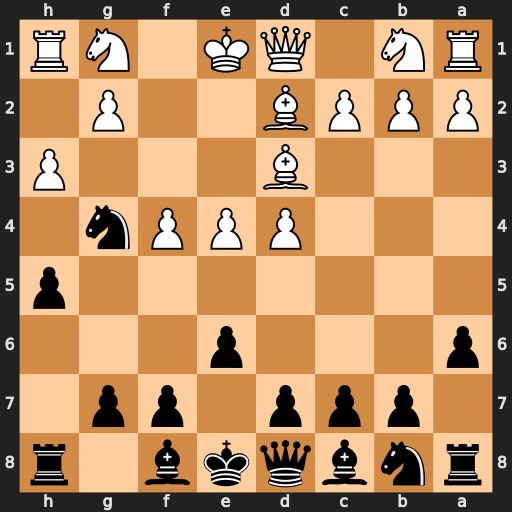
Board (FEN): rnbqkb1r/1ppp1pp1/p3p3/7p/3PPPn1/3B3P/PPPB2P1/RN1QK1NR
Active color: b
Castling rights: KQkq
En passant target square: -
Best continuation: Qh4+ g3 Qxg3+ Kf1 Qf2#